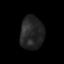
Tissue: lung
Cell type: Epithelial cells
Senescence score: 0.1458
Nuclear area (px): 756
Mean DAPI intensity: 36.832